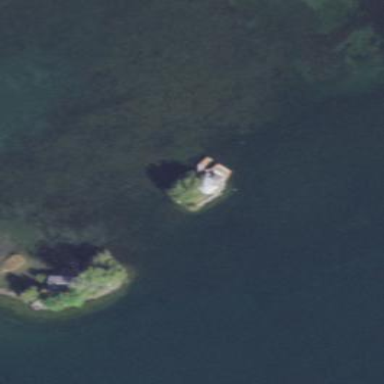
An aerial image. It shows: Islet.